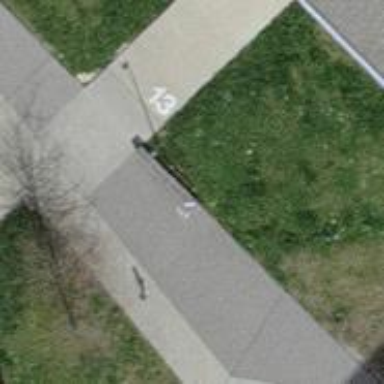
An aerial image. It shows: Bench for seating.